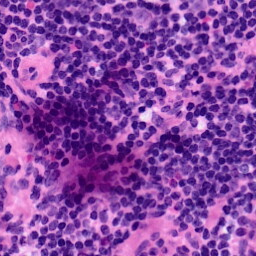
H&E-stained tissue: LymphNode